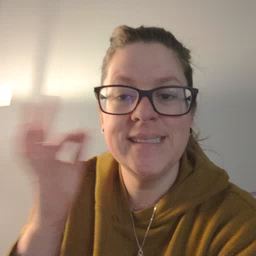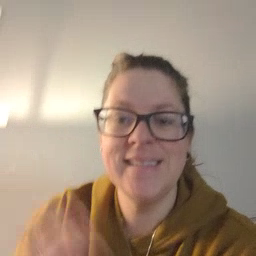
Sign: kitty